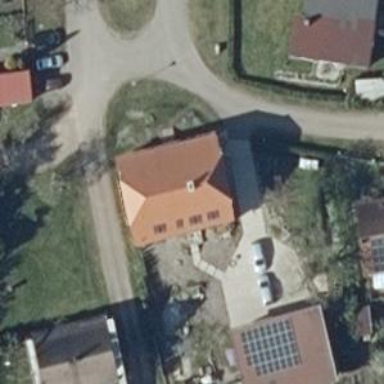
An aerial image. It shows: Simple and straightforward house.